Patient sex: M
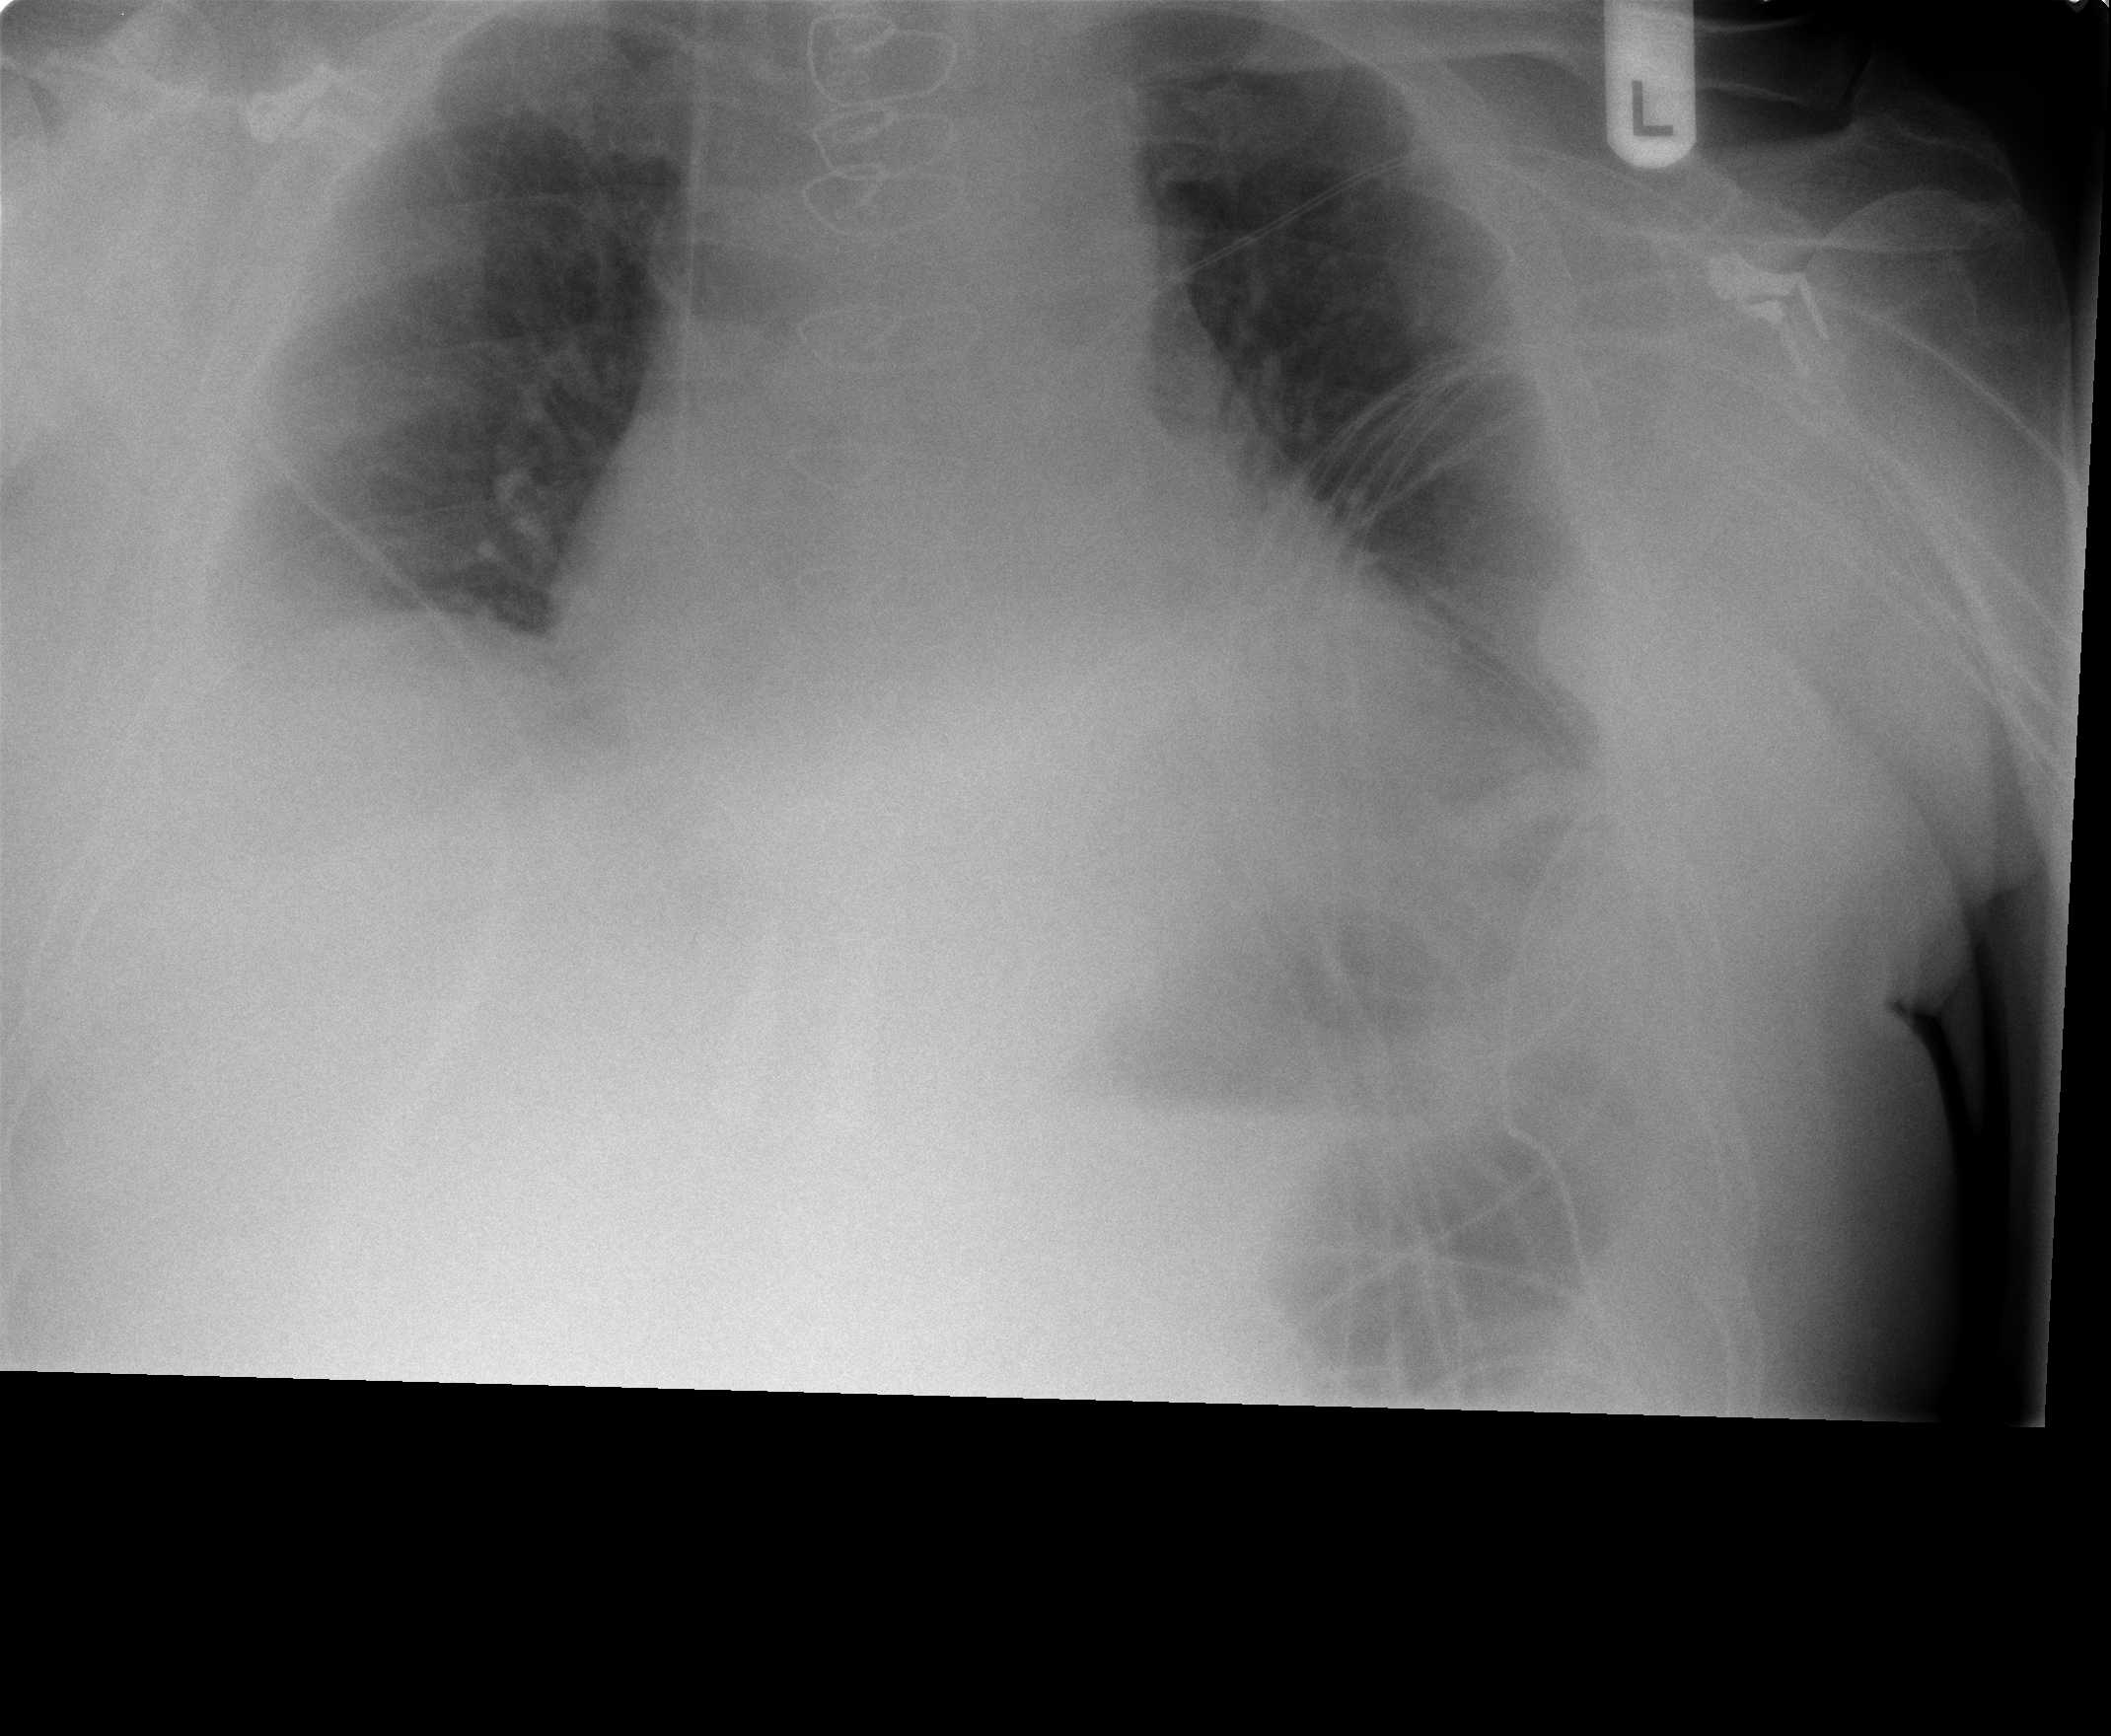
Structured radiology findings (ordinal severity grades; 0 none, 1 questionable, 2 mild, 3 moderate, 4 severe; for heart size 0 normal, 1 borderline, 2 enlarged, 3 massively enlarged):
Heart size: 2
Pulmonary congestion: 2
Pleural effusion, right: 1
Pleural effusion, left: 2
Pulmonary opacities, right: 0
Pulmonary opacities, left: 0
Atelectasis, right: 0
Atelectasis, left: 0